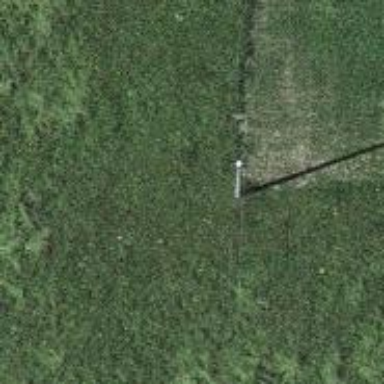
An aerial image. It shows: Power pole.